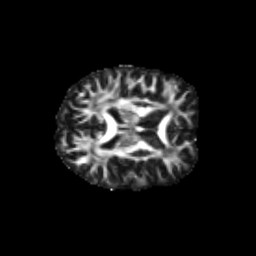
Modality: FA
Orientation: axial
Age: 39
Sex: male
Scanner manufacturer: siemens
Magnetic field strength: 3 T
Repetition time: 1.8 s
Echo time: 0.07 s